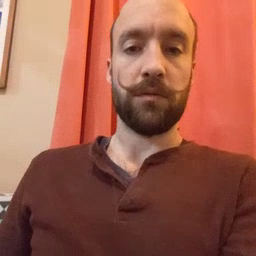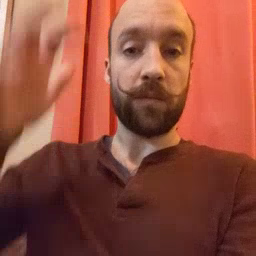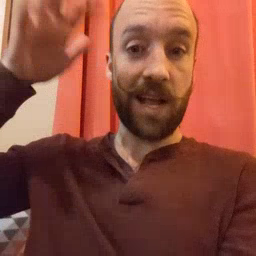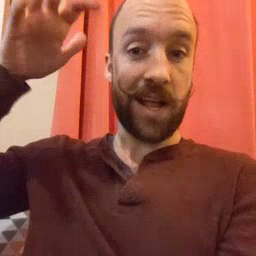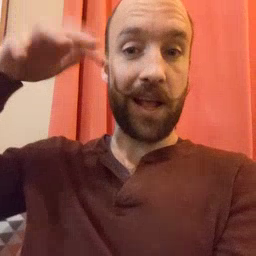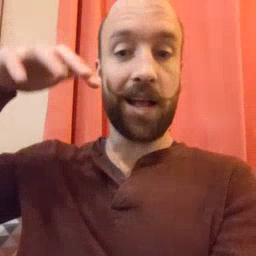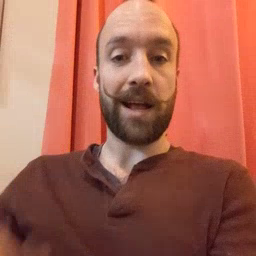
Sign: rain